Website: crate-barrel
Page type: cart
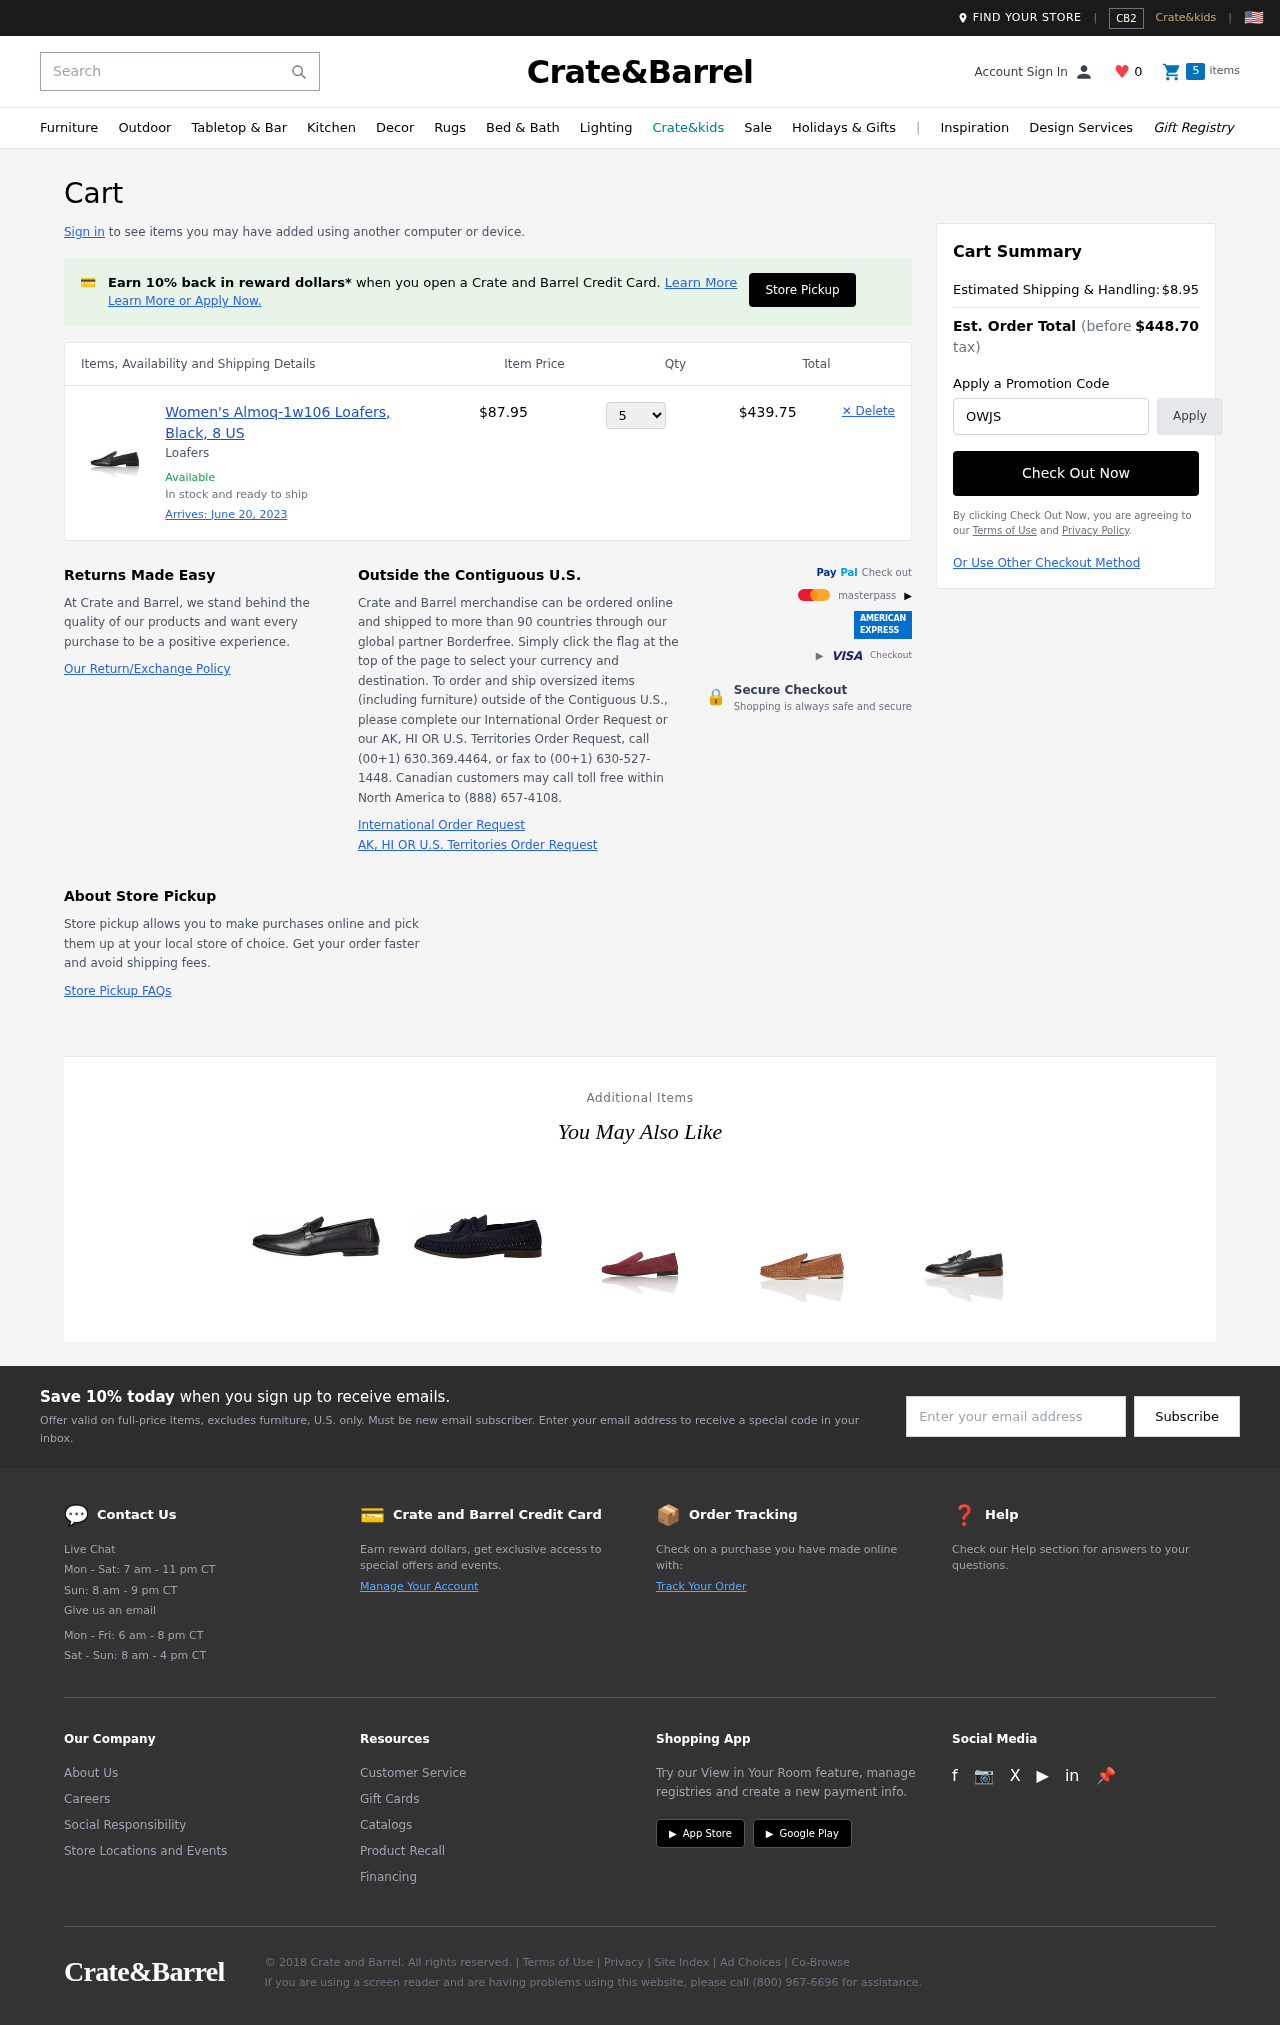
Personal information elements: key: PII_PROMO_CODE
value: OWJSAVE
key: PII_EMAIL
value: hwilliams@hotmail.com
Product elements: key: PRODUCT1_DESC
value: Loafers
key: PRODUCT1_NAME
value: Women's Almoq-1w106 Loafers, Black, 8 US
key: PRODUCT1_PRICE
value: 87.95
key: PRODUCT1_QUANTITY
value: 5
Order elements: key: ORDER_DELIVERY_DATE
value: June 20, 2023
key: ORDER_SUBTOTAL
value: $439.75
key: ORDER_SHIPPING_COST
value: $8.95
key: ORDER_TOTAL
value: $448.70